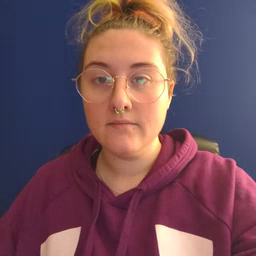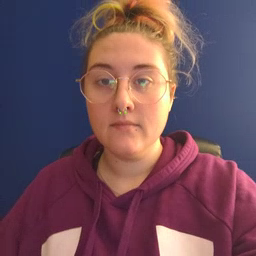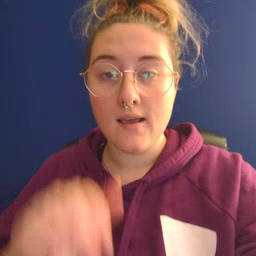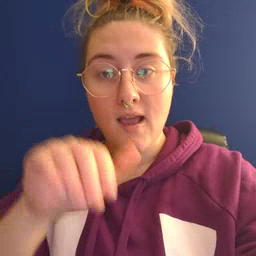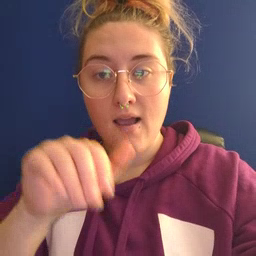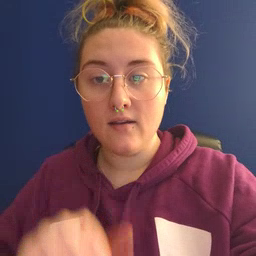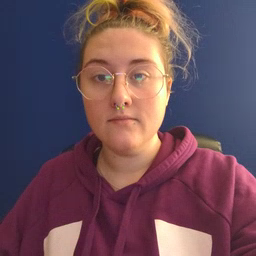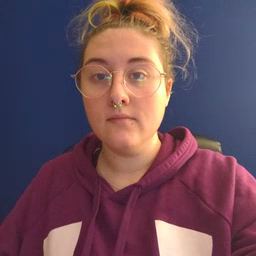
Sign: night